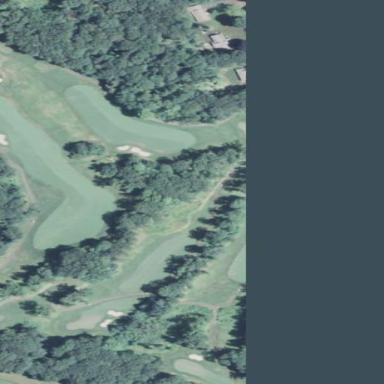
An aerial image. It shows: Golf course.